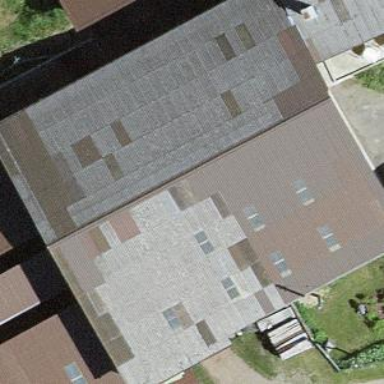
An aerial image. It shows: Barn.